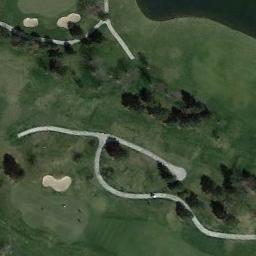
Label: golf_course